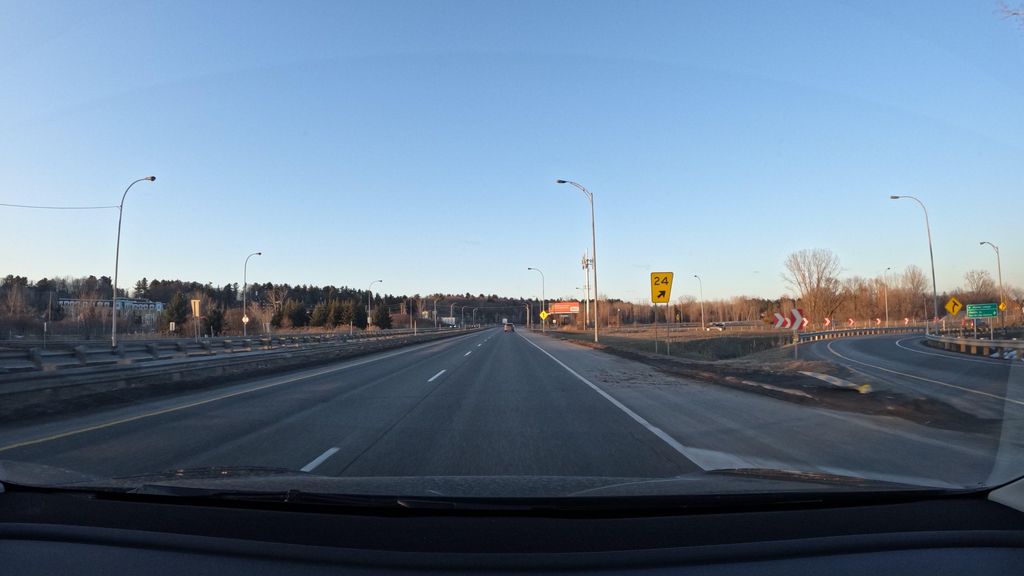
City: montreal